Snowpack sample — Buffalo Mountain, Silverthorne, Colorado, USA (1/25/25, 10:11 AM MST)
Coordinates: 39.6222, -106.1139
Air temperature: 22 °F
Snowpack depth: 110 cm
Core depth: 40 cm
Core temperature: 46.4 °F
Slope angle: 12°, slope face: 102°
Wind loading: high
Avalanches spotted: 0
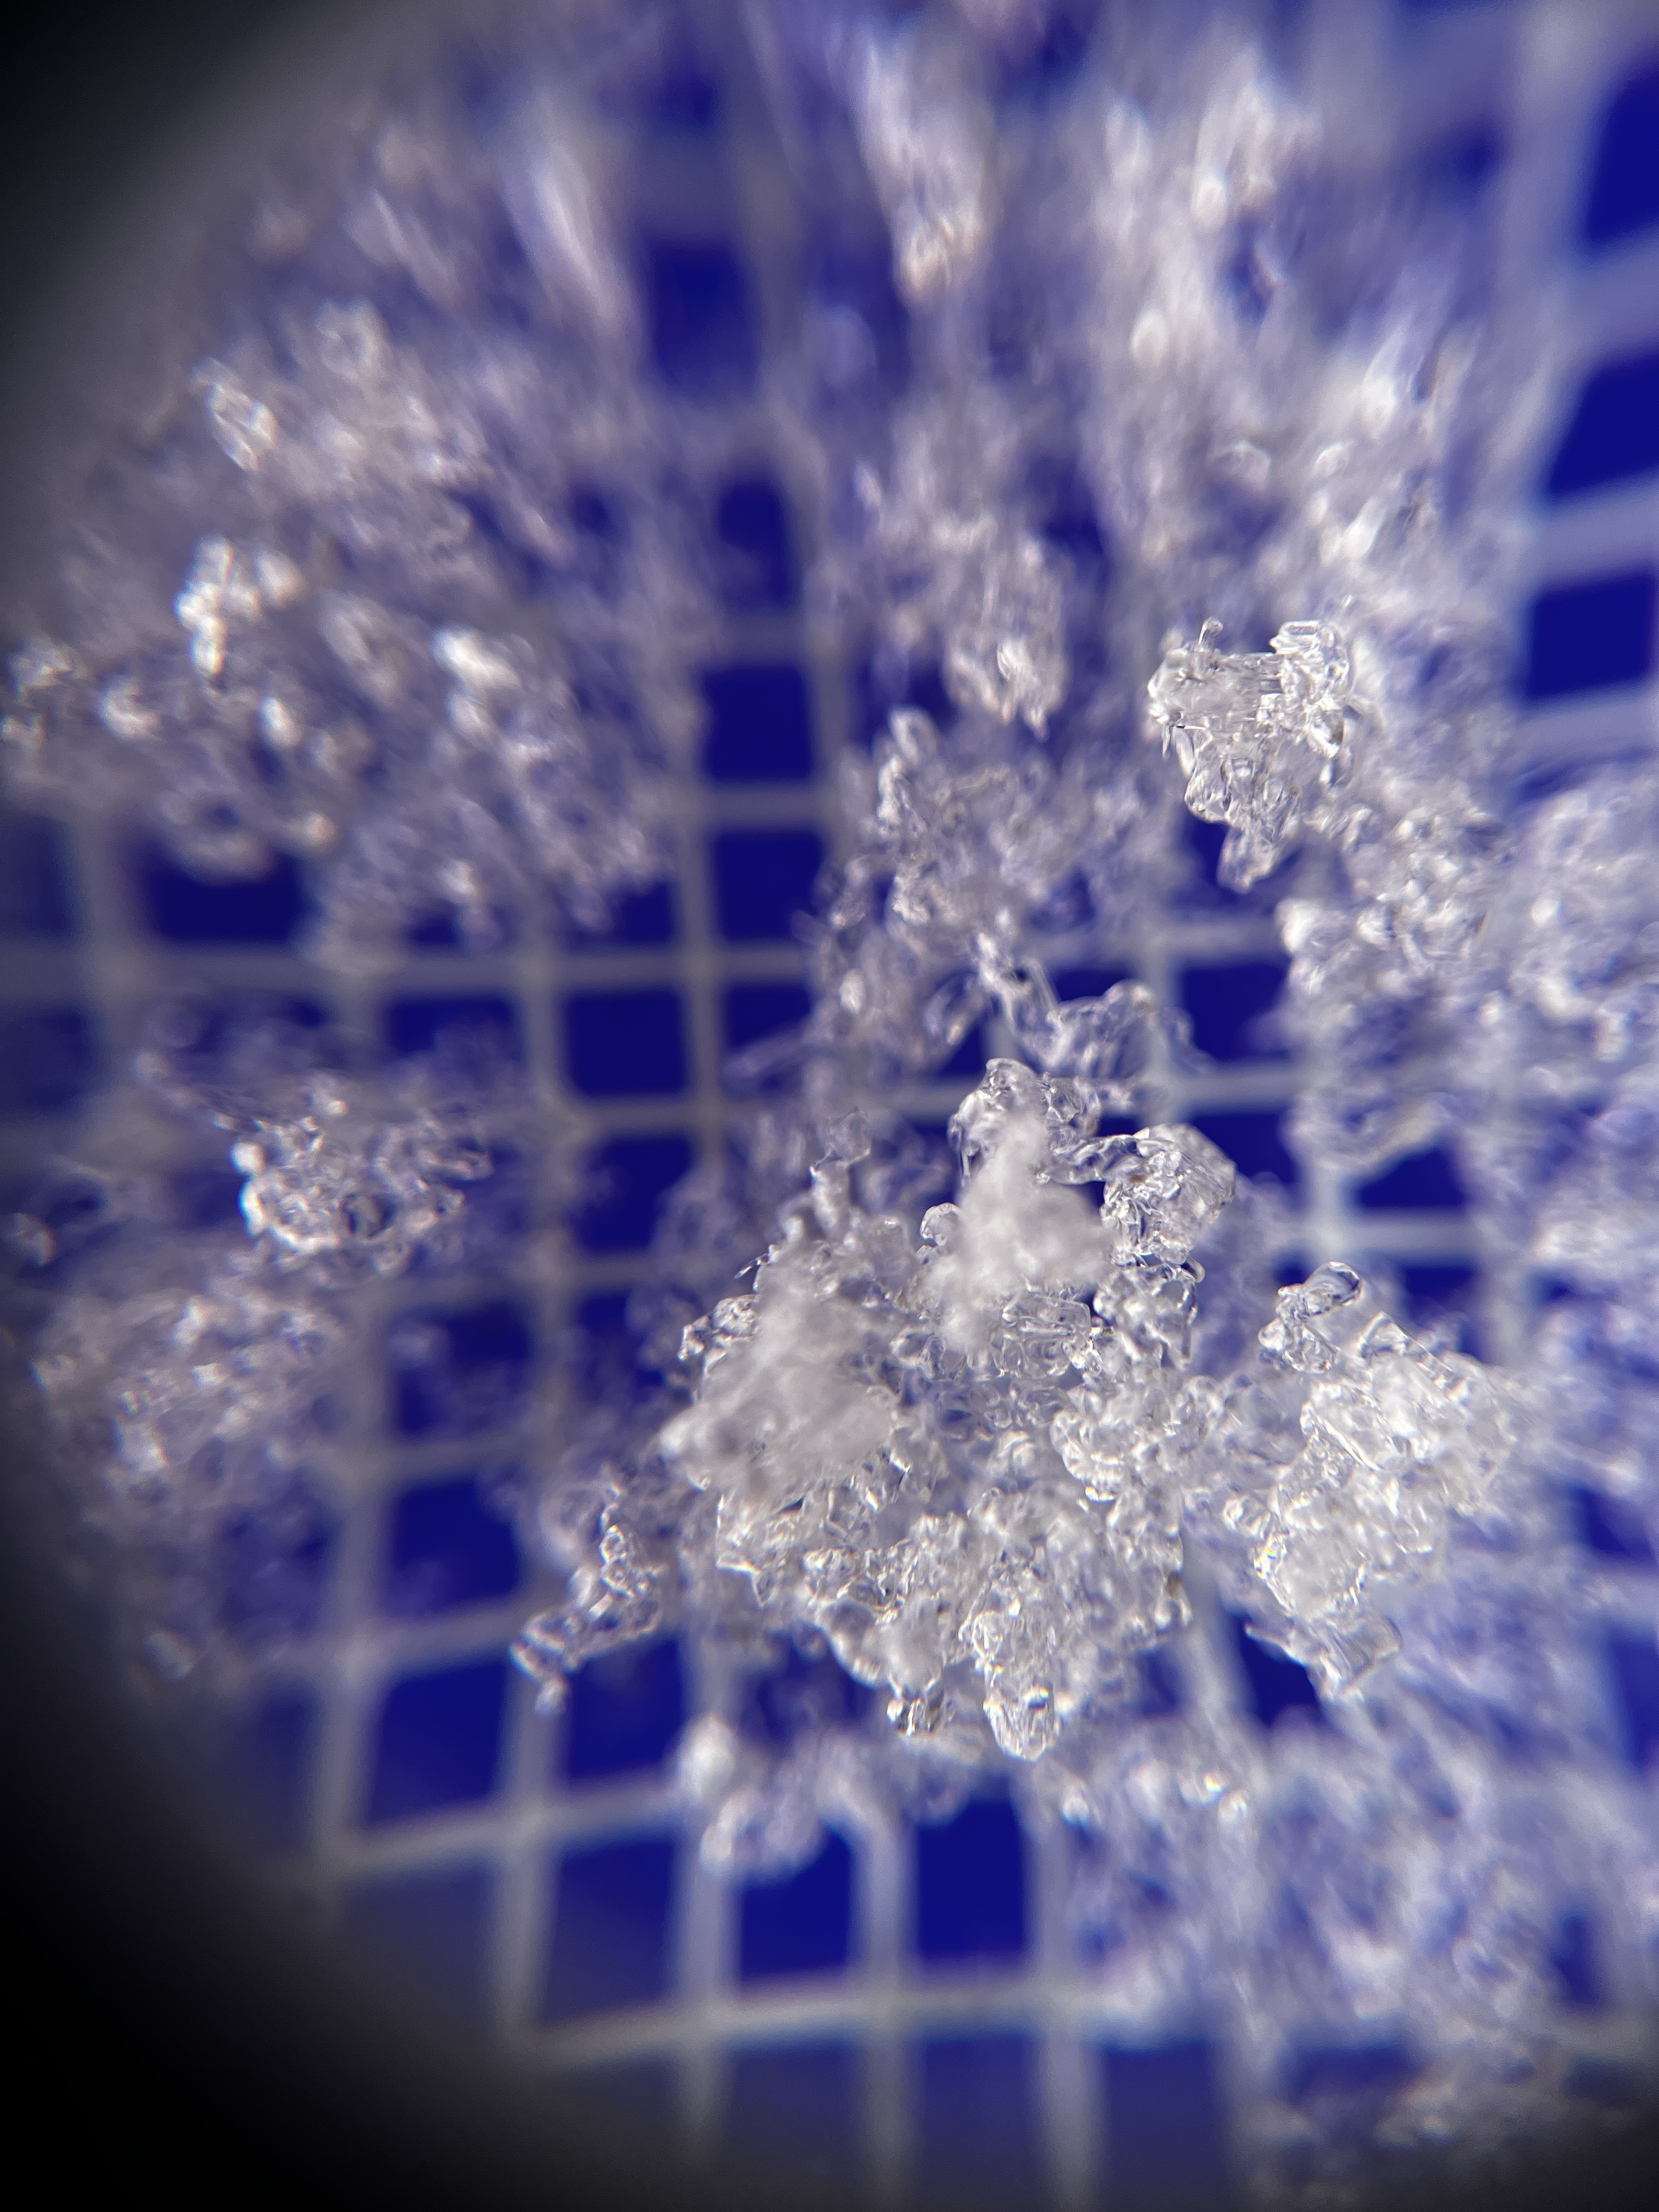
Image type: magnified_profile
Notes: No avalanches nearby, collected on the outskirts of a fire break 15 meters from the treeline, on way to Buffalo and Red Mountain